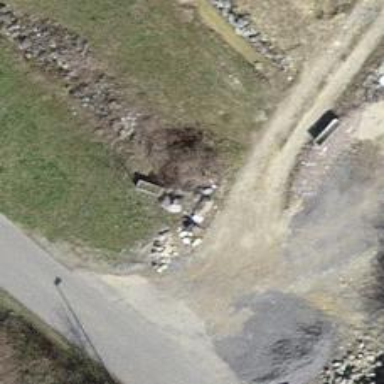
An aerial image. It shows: Retaining wall.